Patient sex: F
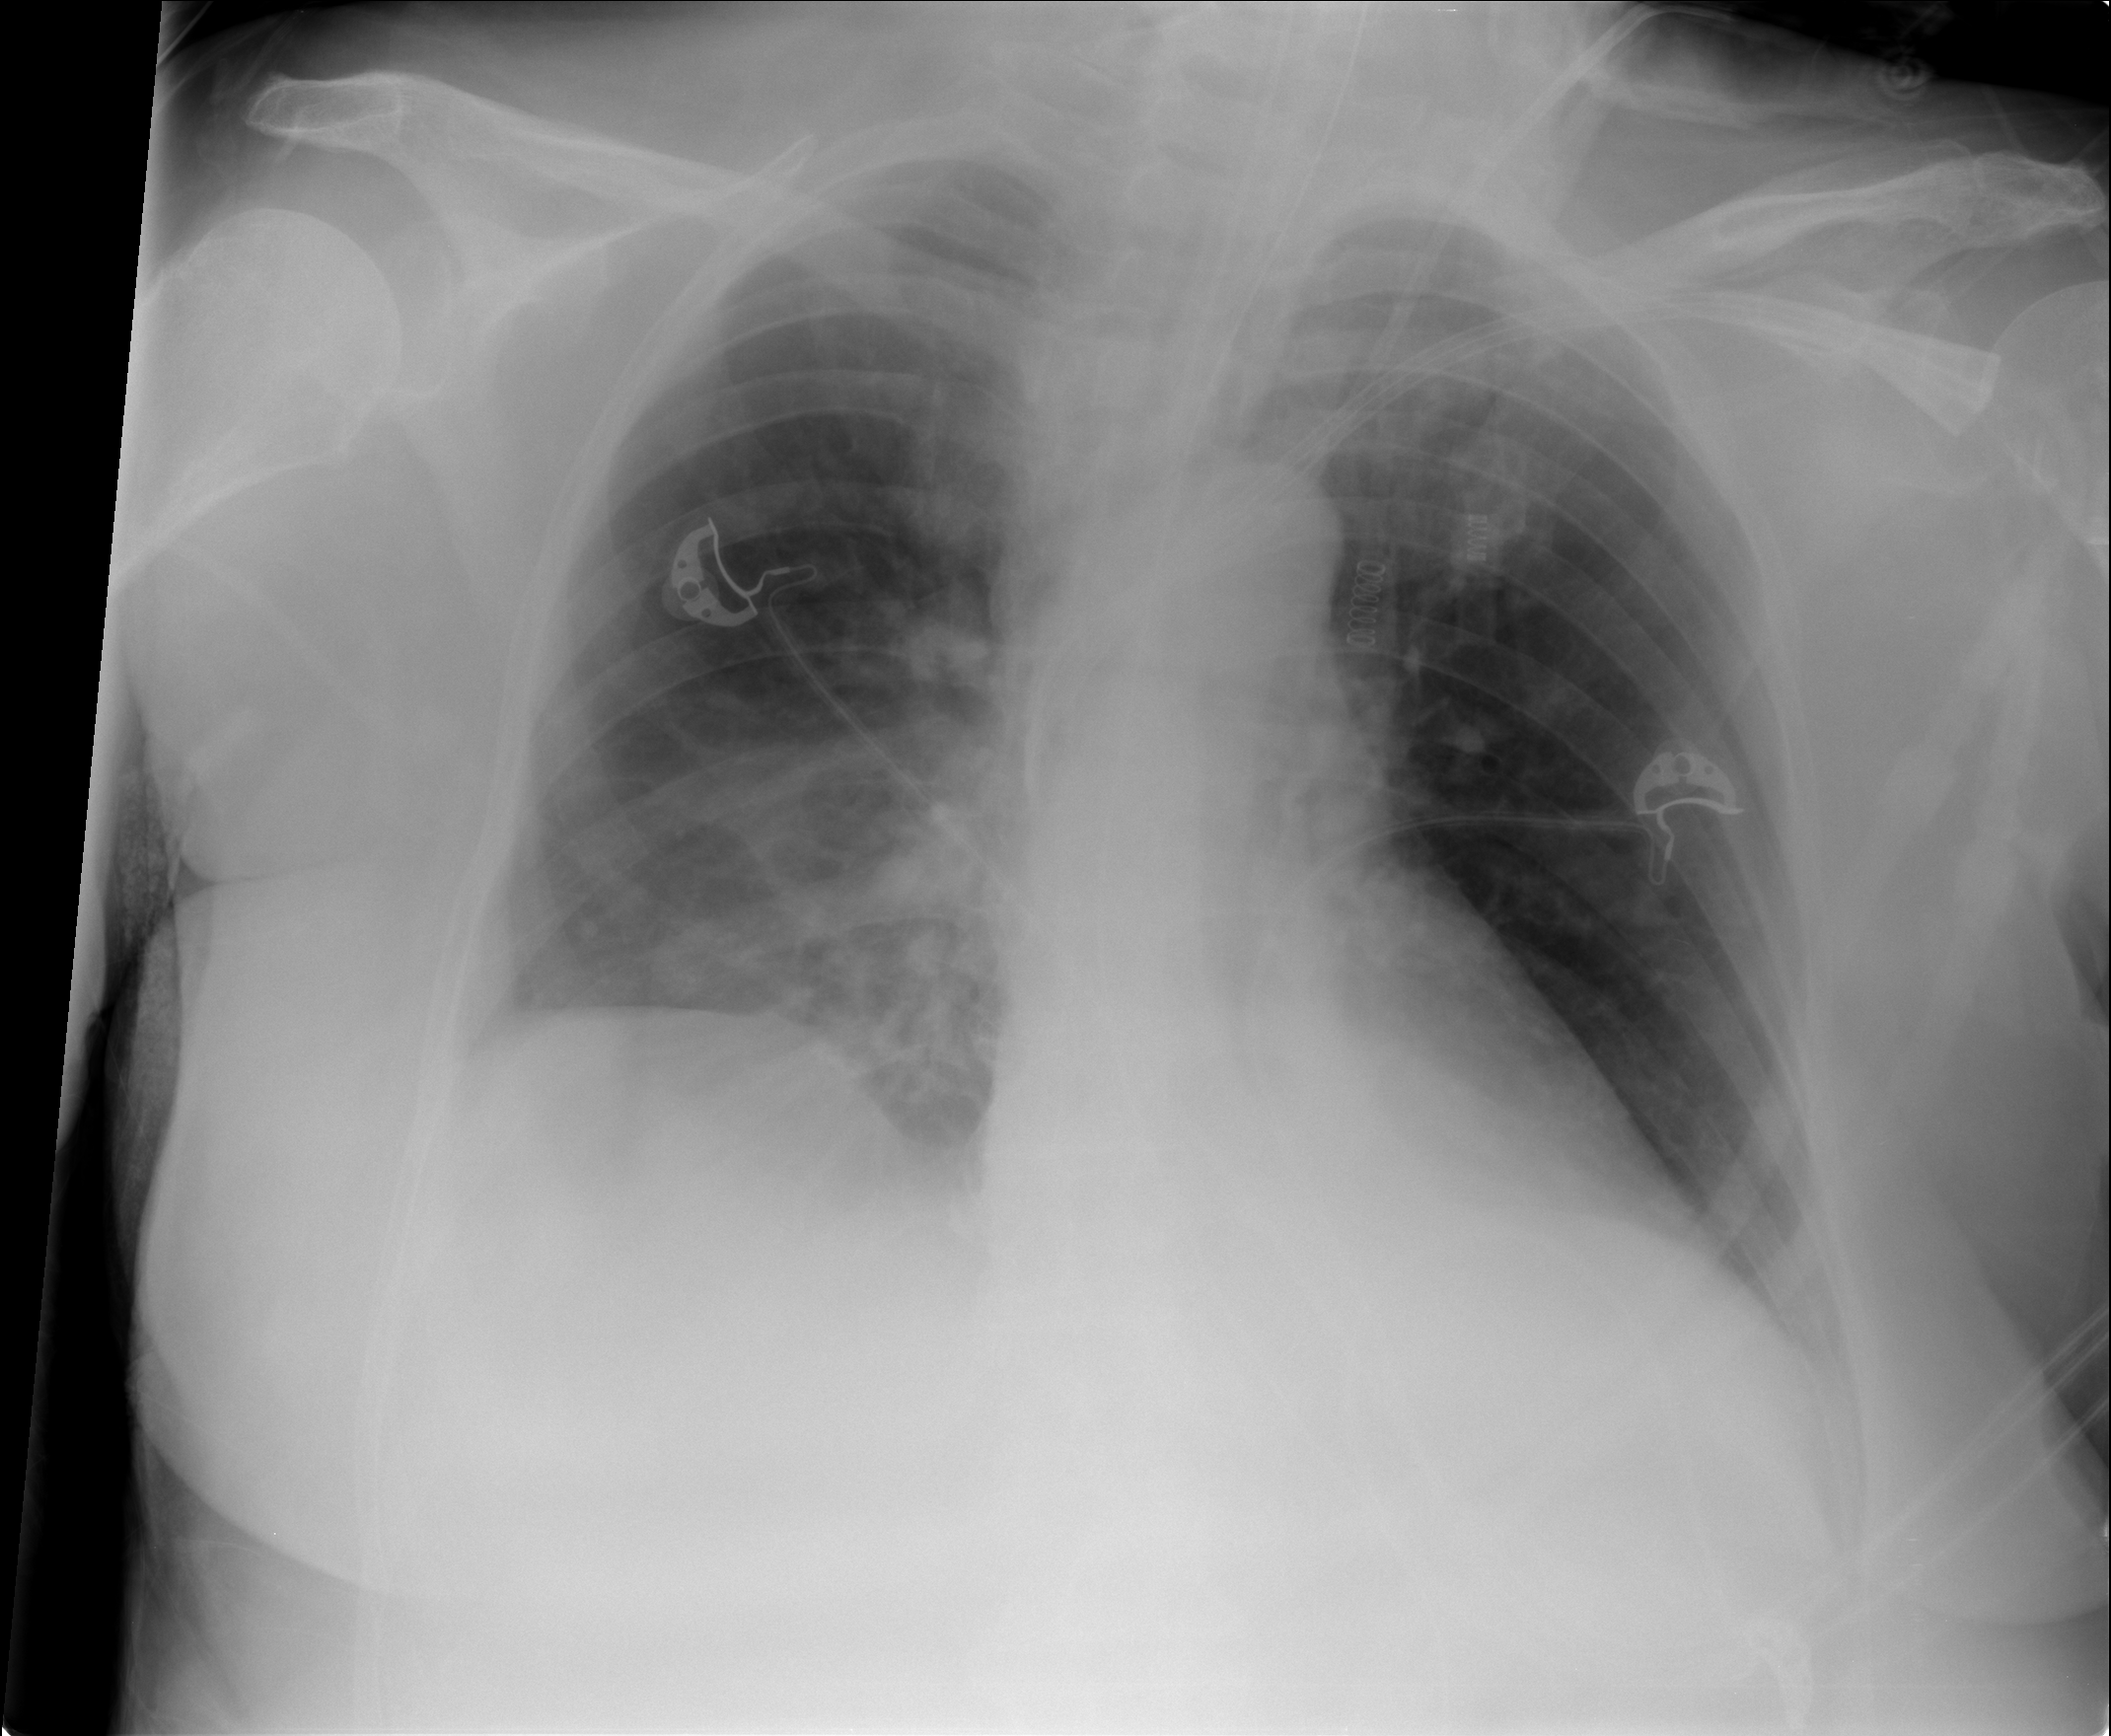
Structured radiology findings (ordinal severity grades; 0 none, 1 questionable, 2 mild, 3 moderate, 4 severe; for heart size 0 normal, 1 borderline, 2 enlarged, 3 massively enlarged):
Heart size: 0
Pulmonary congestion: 2
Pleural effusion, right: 2
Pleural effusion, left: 0
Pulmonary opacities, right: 2
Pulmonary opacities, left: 0
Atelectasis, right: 2
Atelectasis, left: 0